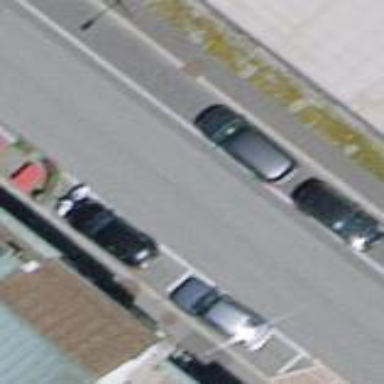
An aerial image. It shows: Street-side parallel parking available at this location.